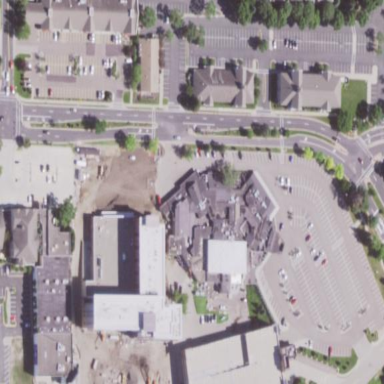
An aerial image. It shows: Theater building.